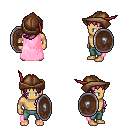
a pixel art fantasy rpg character, male body template, human, tanned skin, pink cape, teal pants, pink left-swept hairstyle, leather cap, shield, four views (front, back, left, right), 2x2 character sprite sheet, small pixel art, hard edges, no anti-aliasing